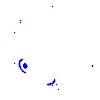
Particle: electron